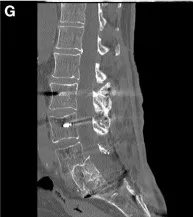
Patient 1. A 67-year-old woman with severe back pain presented after medical treatment of a polymicrobial sacral decubitus ulcer. At 2 years, sagittal.
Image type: radiology (ct)